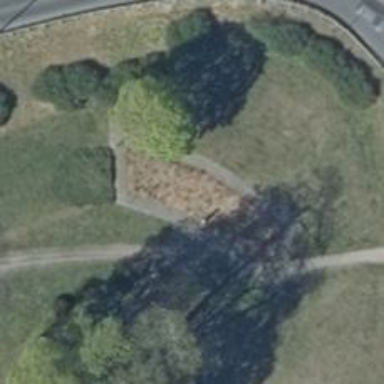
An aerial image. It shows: Memorial site with historic significance.